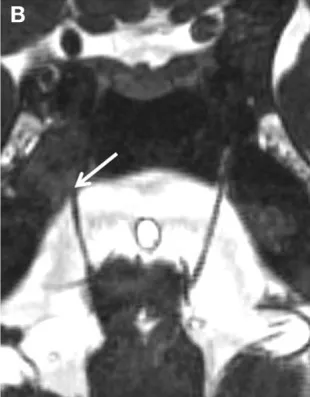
Axial of the region of Dorello's canal. The lesion is seen to enter Dorello's canal (white arrows) and compress the right sixth nerve.
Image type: radiology (mri)